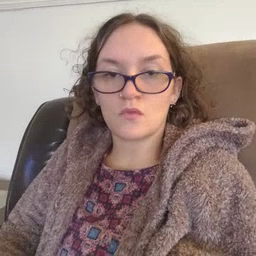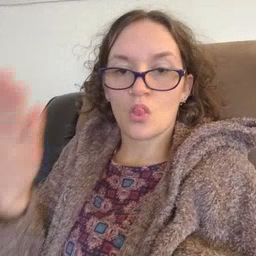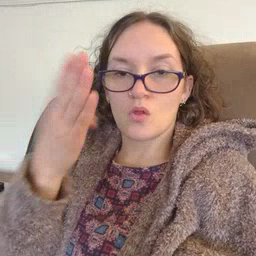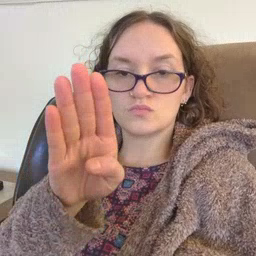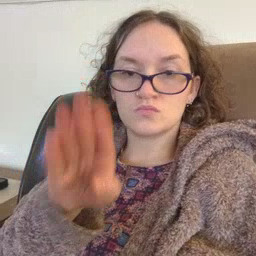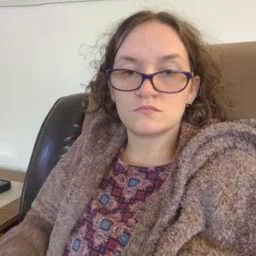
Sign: close